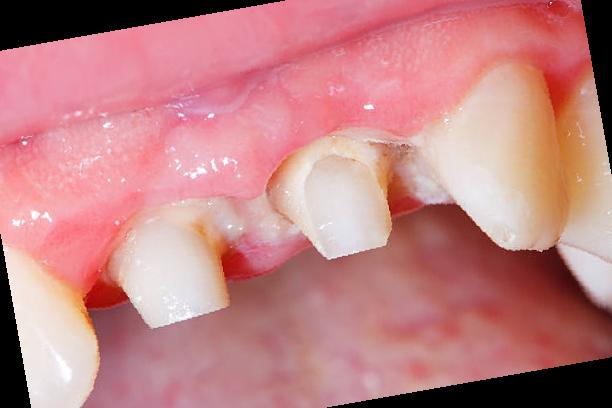
Condition: Gingivitis